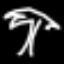
Label: palm tree